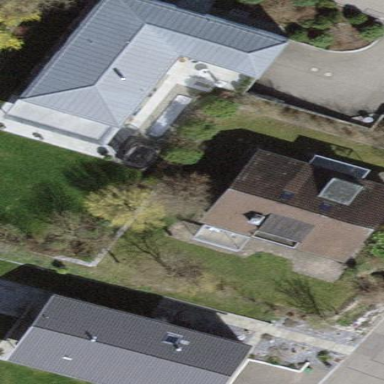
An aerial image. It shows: Building with tile roof.